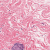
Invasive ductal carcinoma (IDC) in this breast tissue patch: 0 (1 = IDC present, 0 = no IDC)